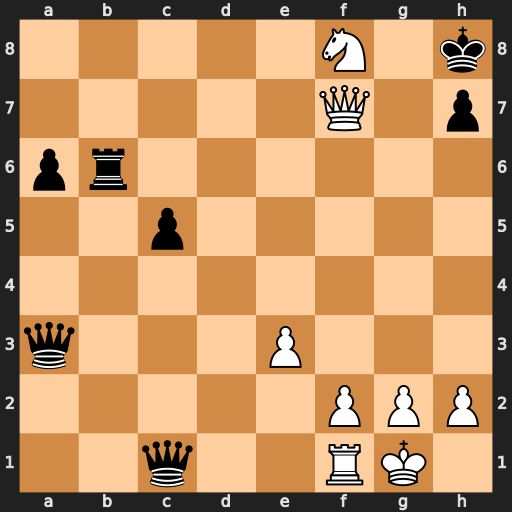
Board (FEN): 5N1k/5Q1p/pr6/2p5/8/q3P3/5PPP/2q2RK1
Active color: w
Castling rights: -
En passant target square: -
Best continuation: Qxh7#